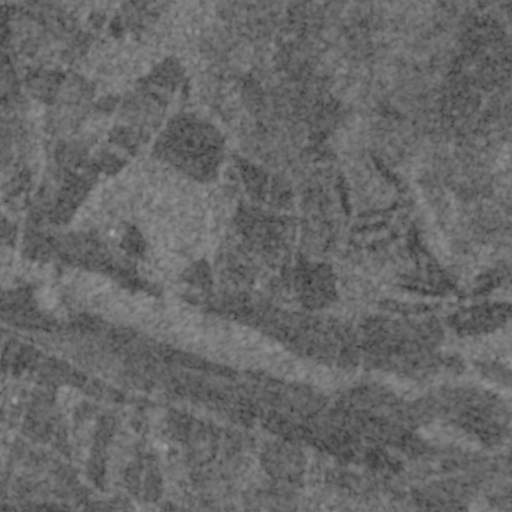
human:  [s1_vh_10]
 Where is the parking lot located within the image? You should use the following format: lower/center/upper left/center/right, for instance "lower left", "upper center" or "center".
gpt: The parking lot is located in the center right of the image.
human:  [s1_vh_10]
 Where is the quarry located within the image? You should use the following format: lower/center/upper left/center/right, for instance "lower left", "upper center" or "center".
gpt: The quarry is located in the lower center of the image.
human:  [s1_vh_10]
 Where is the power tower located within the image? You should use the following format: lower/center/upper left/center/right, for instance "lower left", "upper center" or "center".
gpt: There is no power tower in the image.

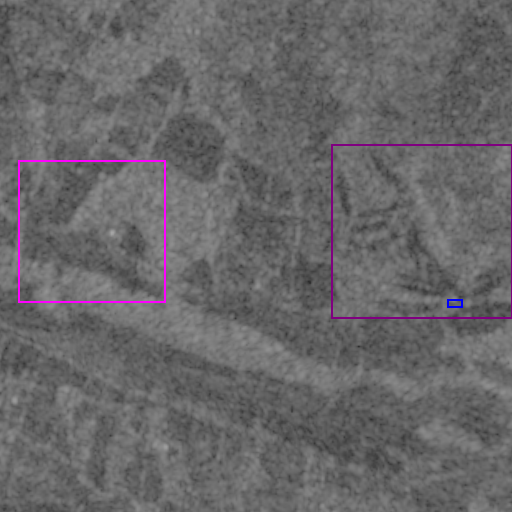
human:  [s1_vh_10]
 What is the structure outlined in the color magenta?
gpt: The structure outlined in magenta is a crop field.
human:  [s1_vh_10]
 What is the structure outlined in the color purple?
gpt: The structure outlined in purple is a park.
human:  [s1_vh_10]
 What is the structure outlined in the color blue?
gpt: The structure outlined in blue is a parking lot.
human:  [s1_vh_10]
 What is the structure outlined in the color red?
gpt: There is no red outline.